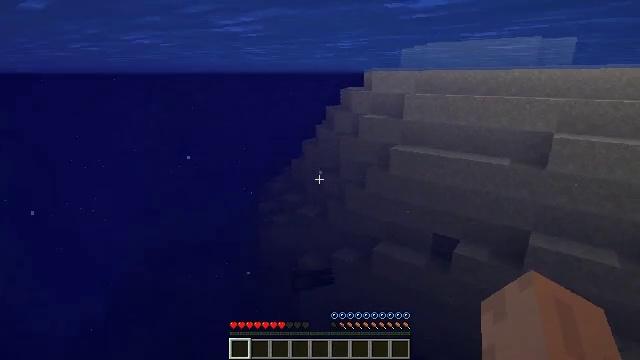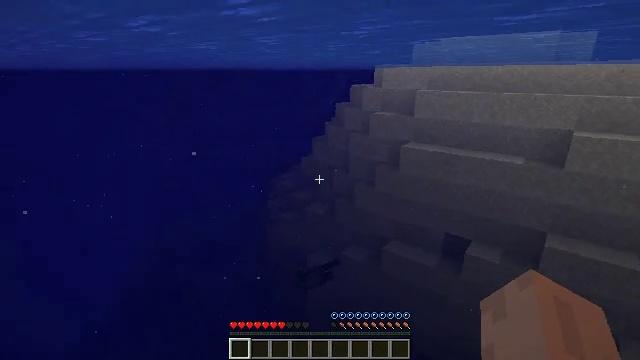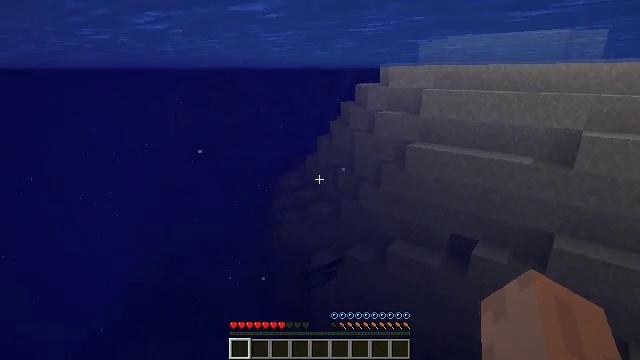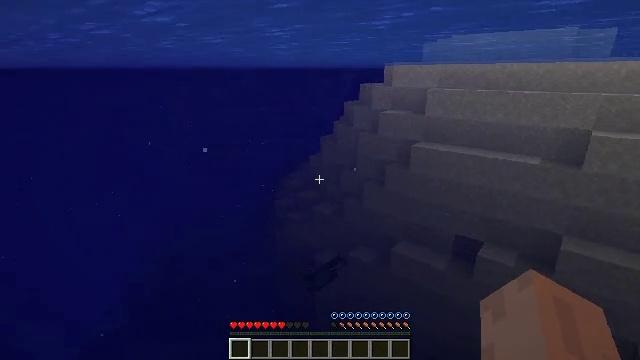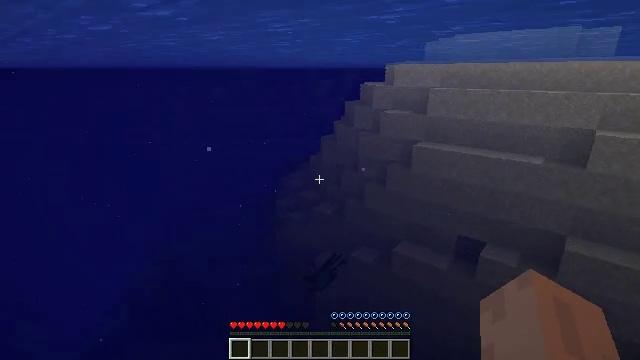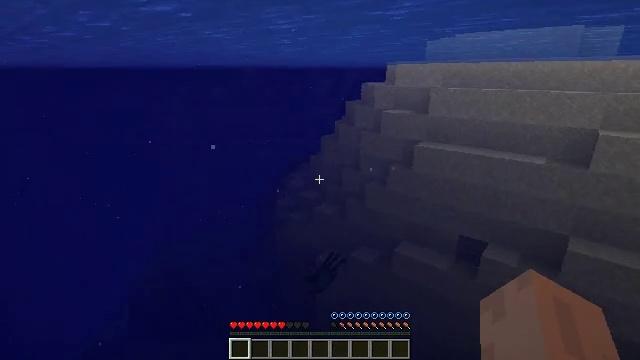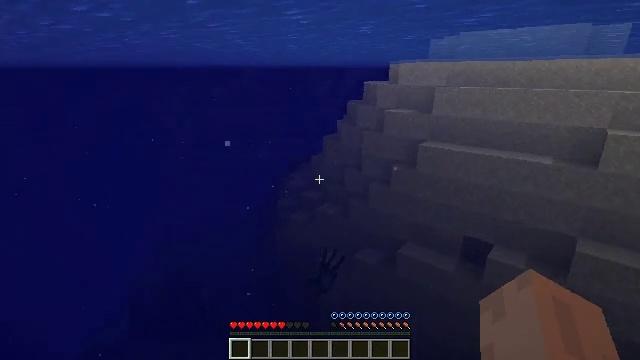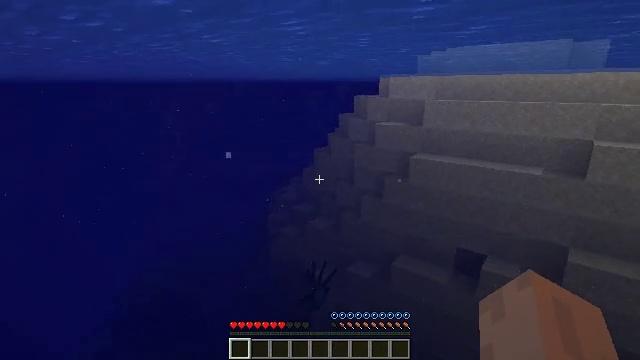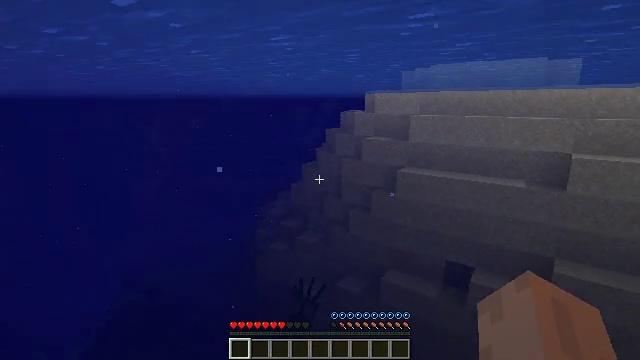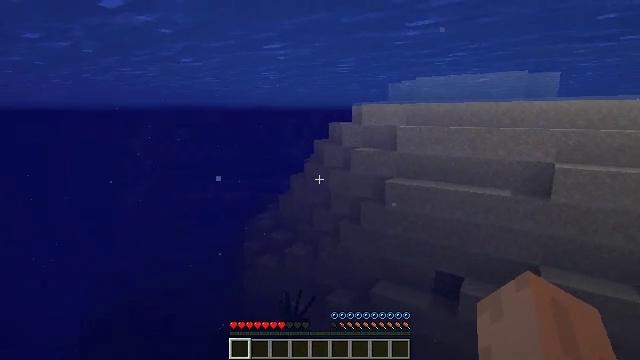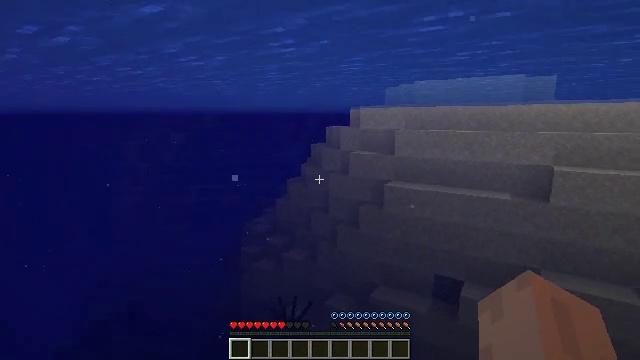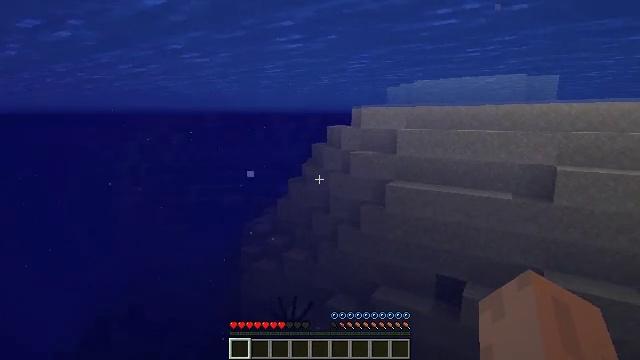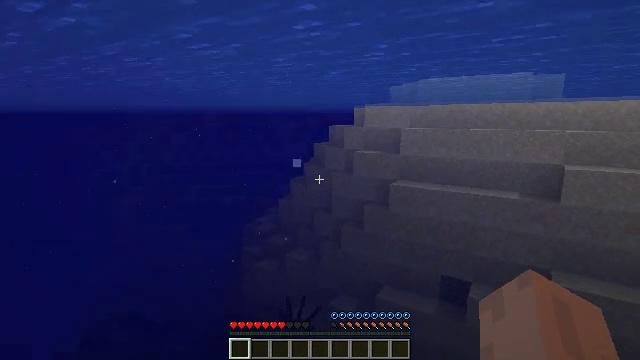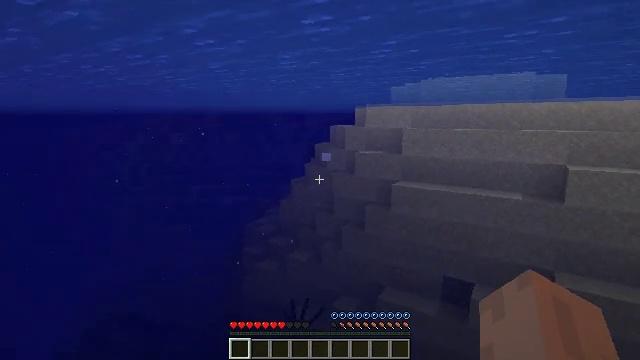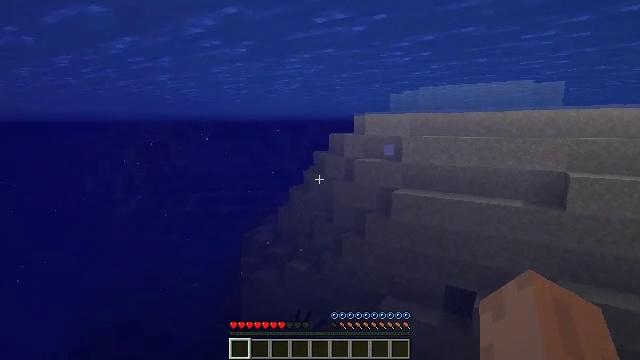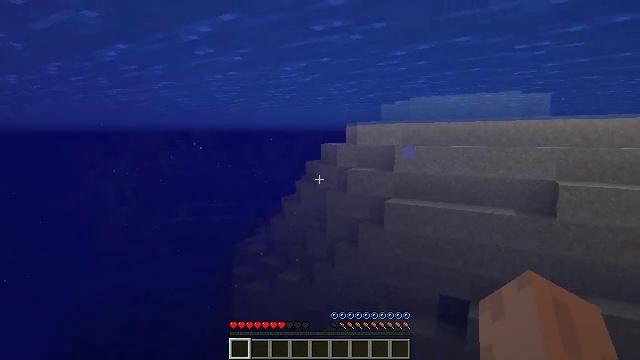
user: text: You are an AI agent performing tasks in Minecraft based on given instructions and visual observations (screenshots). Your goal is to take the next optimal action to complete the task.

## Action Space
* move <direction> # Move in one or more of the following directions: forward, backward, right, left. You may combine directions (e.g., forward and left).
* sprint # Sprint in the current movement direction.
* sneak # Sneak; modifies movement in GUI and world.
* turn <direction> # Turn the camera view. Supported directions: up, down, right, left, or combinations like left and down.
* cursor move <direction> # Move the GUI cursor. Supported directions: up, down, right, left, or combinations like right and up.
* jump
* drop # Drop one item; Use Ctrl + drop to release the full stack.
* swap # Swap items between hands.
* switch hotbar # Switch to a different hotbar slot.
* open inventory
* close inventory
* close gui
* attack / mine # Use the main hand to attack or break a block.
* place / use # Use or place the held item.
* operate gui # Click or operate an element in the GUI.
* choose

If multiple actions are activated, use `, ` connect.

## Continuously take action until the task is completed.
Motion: motion action
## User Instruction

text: Break the existing birch planks.
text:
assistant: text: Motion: move forward and move left, turn left, attack / mine
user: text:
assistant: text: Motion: move forward and move left, attack / mine
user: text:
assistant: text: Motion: move forward and move left, attack / mine
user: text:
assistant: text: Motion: move forward and move left, attack / mine
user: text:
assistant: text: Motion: move forward and move left, attack / mine
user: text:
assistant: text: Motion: move forward and move left, attack / mine
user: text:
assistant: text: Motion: move forward and move left, turn right and up, attack / mine
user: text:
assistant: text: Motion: move forward and move left, turn right and up, attack / mine
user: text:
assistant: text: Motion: move forward and move left, turn right and up, attack / mine
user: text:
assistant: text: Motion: move forward and move left, attack / mine
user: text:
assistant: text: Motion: move forward and move left, attack / mine
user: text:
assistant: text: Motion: move forward and move left, attack / mine
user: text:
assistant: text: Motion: move forward and move left, attack / mine
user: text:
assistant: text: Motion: move forward and move left, turn up, attack / mine
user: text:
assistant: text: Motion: move forward and move left, turn right and up, attack / mine
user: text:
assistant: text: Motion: move forward and move left, attack / mine
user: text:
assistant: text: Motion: move forward and move left, attack / mine
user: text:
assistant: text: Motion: move forward and move left, attack / mine
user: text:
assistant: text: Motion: move forward and move left, attack / mine
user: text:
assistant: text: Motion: move forward and move left, attack / mine
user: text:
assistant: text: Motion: move forward and move left, attack / mine
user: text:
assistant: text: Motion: move forward and move left, turn left, attack / mine
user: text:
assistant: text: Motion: move forward and move left, attack / mine
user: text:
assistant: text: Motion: move forward and move left, turn left, attack / mine
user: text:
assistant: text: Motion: move forward and move left, turn left, attack / mine
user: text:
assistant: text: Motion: move forward and move left, turn left, attack / mine
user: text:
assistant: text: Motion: move forward and move left, attack / mine
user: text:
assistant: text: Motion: move forward and move left, attack / mine
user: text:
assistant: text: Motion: move forward and move left, attack / mine
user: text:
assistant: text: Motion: move forward and move left, attack / mine